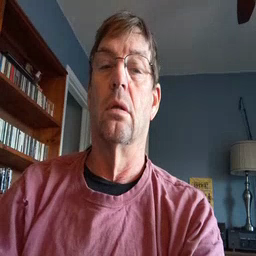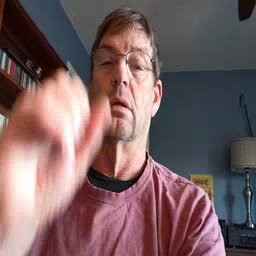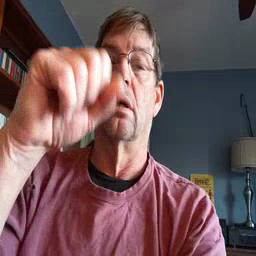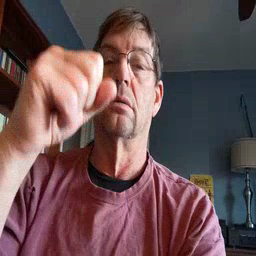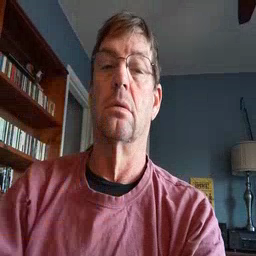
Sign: yes